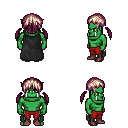
a pixel art fantasy rpg character, male body template, orc, green skin, black cape, red pants, white blonde twin-tailed hairstyle, maroon shoes, four views (front, back, left, right), 2x2 character sprite sheet, small pixel art, hard edges, no anti-aliasing